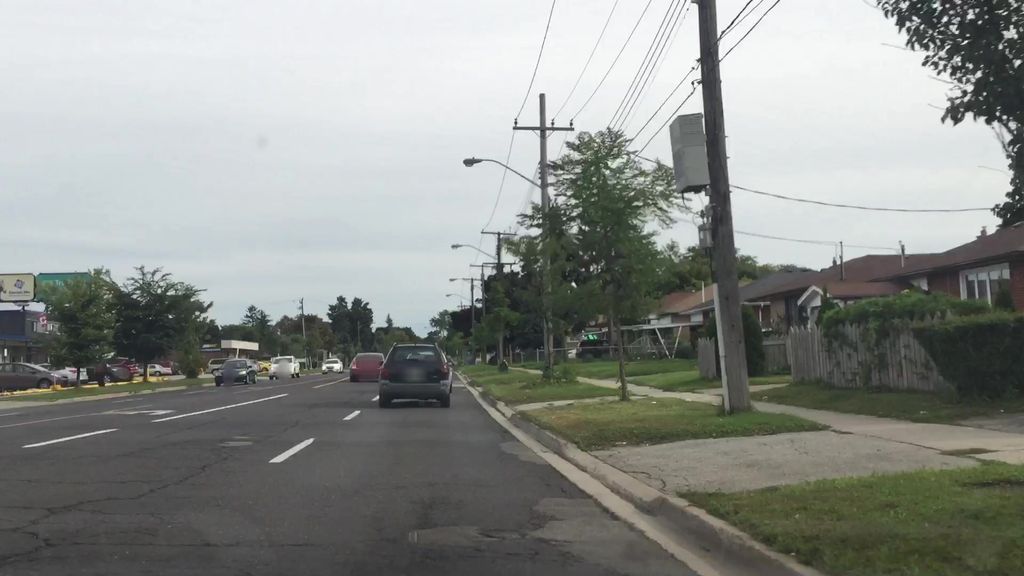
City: toronto